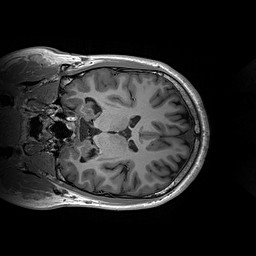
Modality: T1w
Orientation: coronal
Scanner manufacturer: siemens
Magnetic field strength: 3 T
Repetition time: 2.2 s
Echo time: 0.00244 s